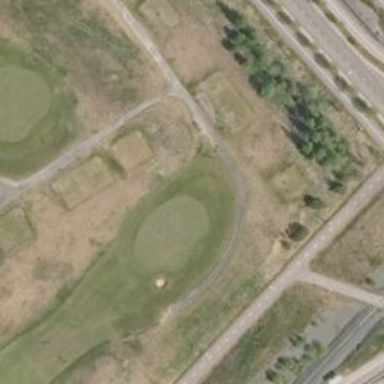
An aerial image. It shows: Pathway for golfing.